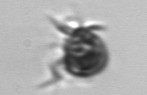
Label: Ciliophora